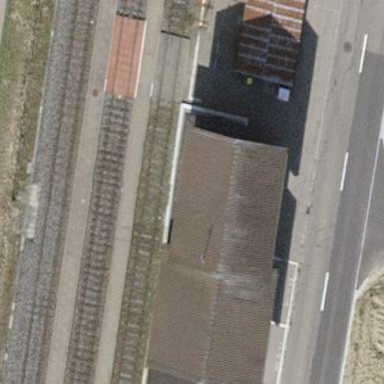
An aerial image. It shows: Train station building with gabled roof.